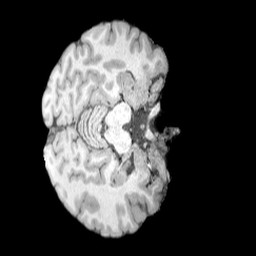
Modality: T1w
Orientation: axial
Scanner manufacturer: siemens
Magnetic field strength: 3 T
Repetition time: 2.08 s
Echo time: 0.00464 s